Question: I would like to send a control to back of its container. Regardless some other controls are created and removed from the same container, I dont want this control to loose its position.
I dont have any better way to achieve this :
'''
// Force this control to stay back
private void panel1_ControlAdded(object sender, ControlEventArgs e)
{
pictureBox1.SendToBack();
}
'''
It looks overkill to me. Is it a better way to achieve this ?
I am told that controls.add put controls in front by default. I cannot reproduce this behavior, or I miss the point somewhere. Here is what I tried :
'''
using System;
using System.Drawing;
using System.Windows.Forms;
namespace WindowsFormsApplication4
{
public partial class Form1 : Form
{
System.Windows.Forms.Button button1;
public Form1() { InitializeComponent(); }
void InitializeComponent()
{
this.button1 = new System.Windows.Forms.Button();
this.pictureBox1 = new System.Windows.Forms.PictureBox();
((System.ComponentModel.ISupportInitialize)(this.pictureBox1)).BeginInit();
this.SuspendLayout();
//
// button1
//
this.button1.Location = new System.Drawing.Point(225, 182);
this.button1.Name = "button1";
this.button1.Size = new System.Drawing.Size(139, 39);
this.button1.TabIndex = 0;
this.button1.Text = "button1";
this.button1.UseVisualStyleBackColor = true;
this.button1.Click += new System.EventHandler(this.button1_Click);
//
// pictureBox1
//
this.pictureBox1.Image = global::WindowsFormsApplication4.Properties.Resources.Tulips;
this.pictureBox1.Location = new System.Drawing.Point(36, 26);
this.pictureBox1.Name = "pictureBox1";
this.pictureBox1.Size = new System.Drawing.Size(299, 175);
this.pictureBox1.SizeMode = System.Windows.Forms.PictureBoxSizeMode.StretchImage;
this.pictureBox1.TabIndex = 1;
this.pictureBox1.TabStop = false;
//
// Form1
//
this.AutoScaleDimensions = new System.Drawing.SizeF(6F, 13F);
this.AutoScaleMode = System.Windows.Forms.AutoScaleMode.Font;
this.ClientSize = new System.Drawing.Size(376, 233);
this.Controls.Add(this.button1);
this.Controls.Add(this.pictureBox1);
this.Name = "Form1";
this.Text = "Form1";
this.Load += new System.EventHandler(this.Form1_Load);
((System.ComponentModel.ISupportInitialize)(this.pictureBox1)).EndInit();
this.ResumeLayout(false);
}
private PictureBox pictureBox1;
Point xy;
// Add a button or anything else
private void button1_Click(object sender, EventArgs e)
{
var ctl = new Button();
ctl.Location = xy;
this.Controls.Add(ctl);
xy.Offset(10, 10);
}
// First of all, send the picture box to back
private void Form1_Load(object sender, EventArgs e)
{
pictureBox1.SendToBack();
}
}
}
'''
So as you can notice, as I hit button1 several times, the newly added buttons (can replaced by textboxes...) goes the picturebox that has been sent to back in the Load event. So I definitely cannot rely on Control.Add supposed default behavior.

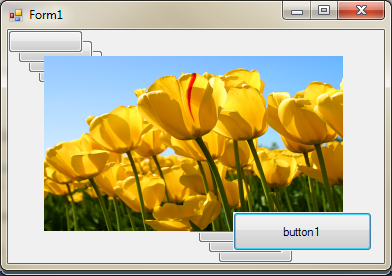
Answer: As this trick seems to do its job fine after some days of tests, I feel no need to dig further.
'''
// Force this control to stay back
private void panel1_ControlAdded(object sender, ControlEventArgs e)
{
pictureBox1.SendToBack();
}
'''
However, I still wonder why Control.Add does not behaves the way it should.